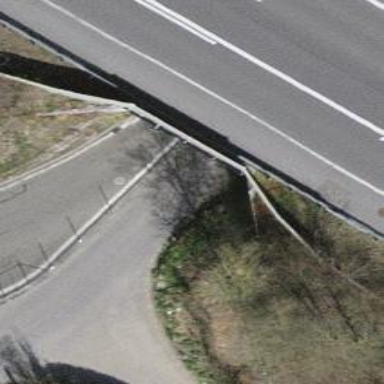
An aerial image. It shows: Unclassified road passing through tunnel.